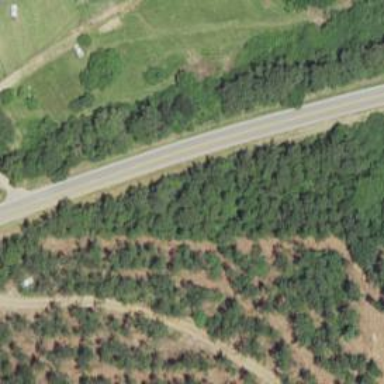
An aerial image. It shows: Abandoned railway by primary highway.